Field crop: maize
Growth stage: 2
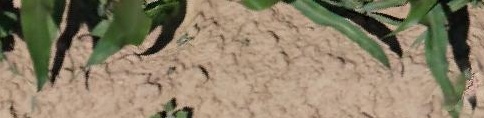
Species: maize